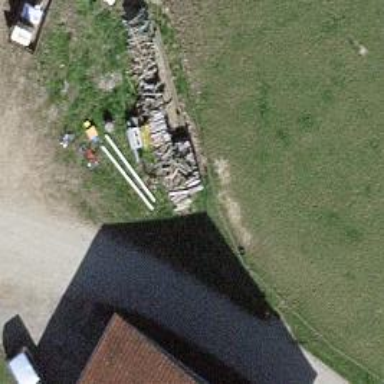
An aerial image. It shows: Farm shop.